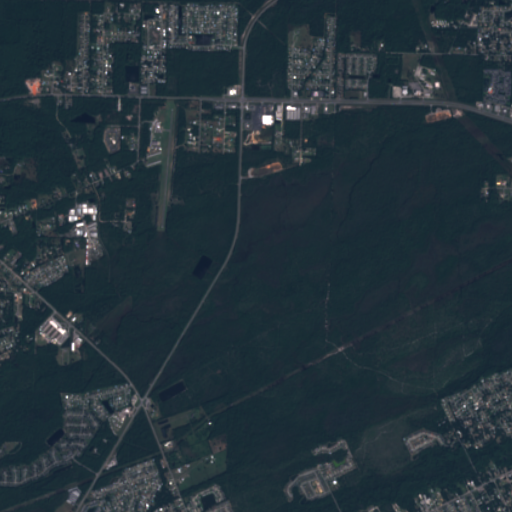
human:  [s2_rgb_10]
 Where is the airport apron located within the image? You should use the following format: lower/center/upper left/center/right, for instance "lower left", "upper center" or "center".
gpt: The airport apron is located in the upper left of the image.
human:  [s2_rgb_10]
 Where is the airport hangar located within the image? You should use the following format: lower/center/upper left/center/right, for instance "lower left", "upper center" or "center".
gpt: The airport hangar is located in the upper left of the image.
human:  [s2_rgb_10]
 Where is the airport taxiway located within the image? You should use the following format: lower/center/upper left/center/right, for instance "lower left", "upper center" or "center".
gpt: The airport taxiway is located in the upper left of the image.
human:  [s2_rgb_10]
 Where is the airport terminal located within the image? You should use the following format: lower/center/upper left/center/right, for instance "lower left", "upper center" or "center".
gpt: The airport terminal is located in the upper left of the image.
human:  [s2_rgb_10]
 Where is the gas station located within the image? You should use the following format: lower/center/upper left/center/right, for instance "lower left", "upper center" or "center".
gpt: The gas station is located in the upper center of the image.
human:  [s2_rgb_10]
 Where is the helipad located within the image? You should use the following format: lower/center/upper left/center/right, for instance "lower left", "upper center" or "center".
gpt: The helipad is located in the upper left of the image.
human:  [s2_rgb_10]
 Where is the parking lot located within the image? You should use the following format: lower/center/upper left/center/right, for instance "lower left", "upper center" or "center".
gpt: The parking lot is located in the upper left of the image.
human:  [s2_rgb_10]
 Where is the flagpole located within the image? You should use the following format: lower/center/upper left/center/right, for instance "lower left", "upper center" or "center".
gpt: The flagpole is located in the upper left of the image.
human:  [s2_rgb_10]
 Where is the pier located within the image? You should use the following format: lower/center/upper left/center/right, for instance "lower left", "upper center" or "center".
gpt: The pier is located in the lower center of the image.
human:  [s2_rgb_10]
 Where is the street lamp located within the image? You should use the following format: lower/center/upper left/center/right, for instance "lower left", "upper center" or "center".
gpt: The street lamp is located in the lower left of the image.
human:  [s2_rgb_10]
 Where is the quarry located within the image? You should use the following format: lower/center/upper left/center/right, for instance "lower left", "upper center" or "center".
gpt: There is no quarry in the image.